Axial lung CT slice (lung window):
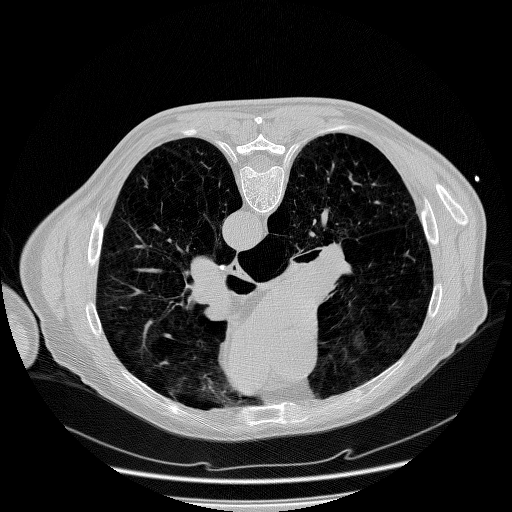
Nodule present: no